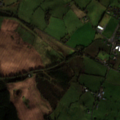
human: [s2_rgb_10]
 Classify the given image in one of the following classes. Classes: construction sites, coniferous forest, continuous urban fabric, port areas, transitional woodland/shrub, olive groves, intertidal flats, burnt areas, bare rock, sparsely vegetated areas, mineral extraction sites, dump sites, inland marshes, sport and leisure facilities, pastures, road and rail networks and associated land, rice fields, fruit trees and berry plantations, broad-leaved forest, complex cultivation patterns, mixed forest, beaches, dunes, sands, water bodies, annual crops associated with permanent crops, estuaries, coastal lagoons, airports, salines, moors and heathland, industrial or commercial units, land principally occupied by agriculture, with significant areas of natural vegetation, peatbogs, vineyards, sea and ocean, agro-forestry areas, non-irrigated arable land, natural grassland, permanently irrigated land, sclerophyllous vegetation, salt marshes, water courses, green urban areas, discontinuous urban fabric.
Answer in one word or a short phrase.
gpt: non-irrigated arable land, pastures, coniferous forest, transitional woodland/shrub